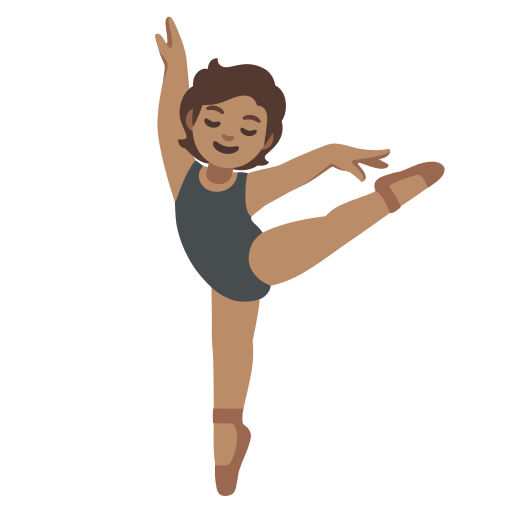
Emoji: 🧑🏽‍🩰